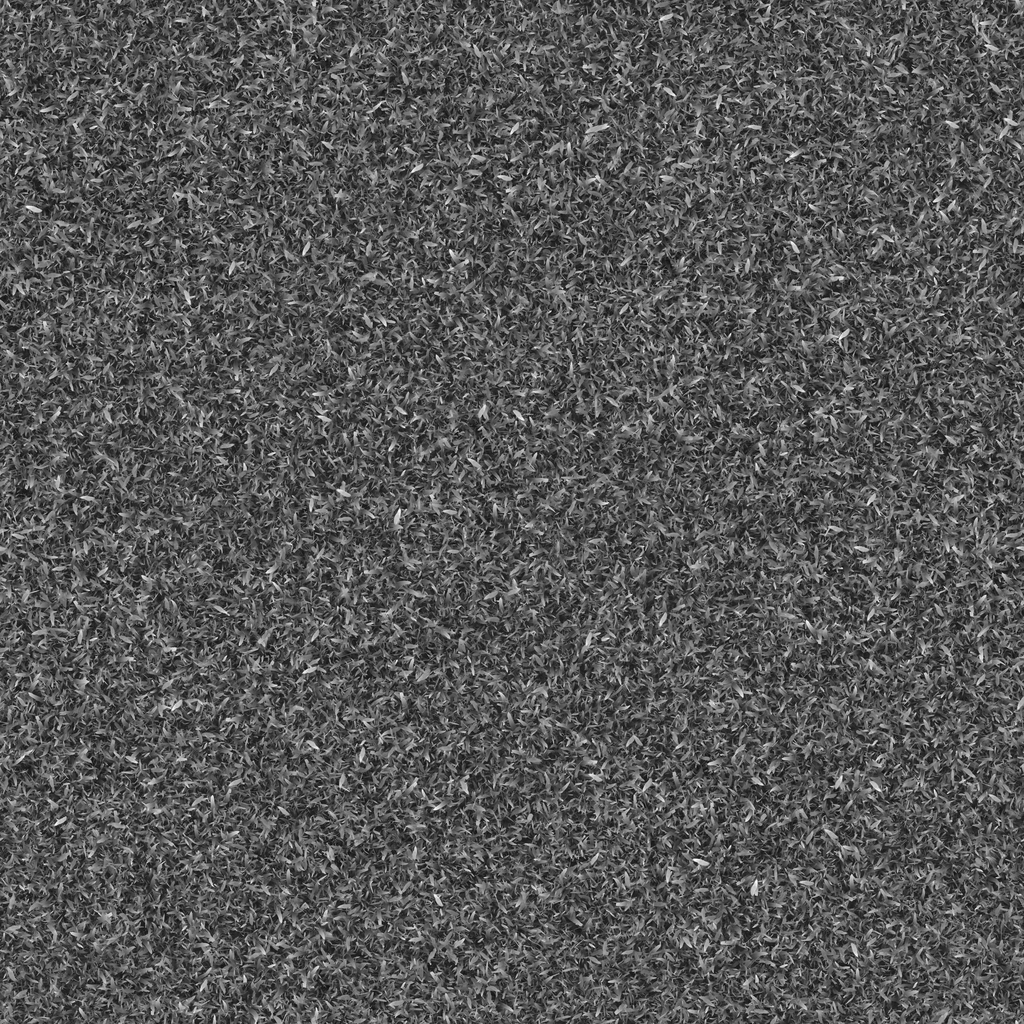
Texture map type: Displacement